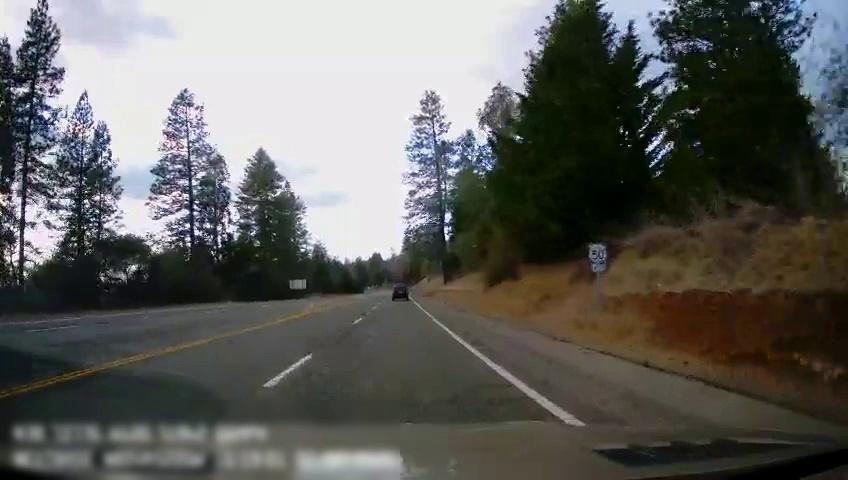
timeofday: Day
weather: Cloudy
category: Drivable Space
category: Vehicles | SUV
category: Lanes | Opposite Lane
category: Lanes | Alternate Lane
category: Lanes | Current Lane
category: Lanes | Current Lane